Aerial crown-view tile of a tropical tree (Barro Colorado Island, Panama), acquired 20241216:
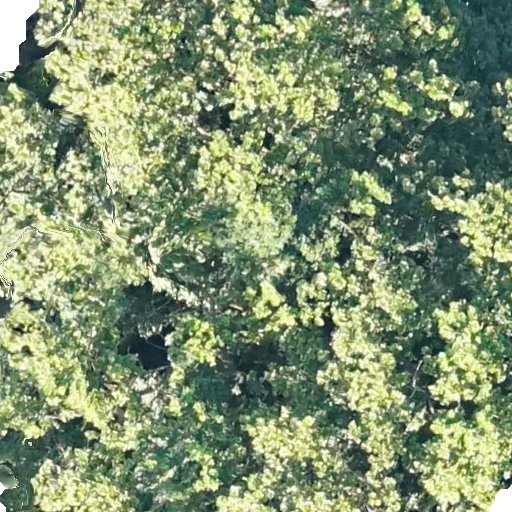
Species: Anacardium excelsum
GBIF accepted scientific name: Anacardium excelsum
Crown area: 558.341 m²